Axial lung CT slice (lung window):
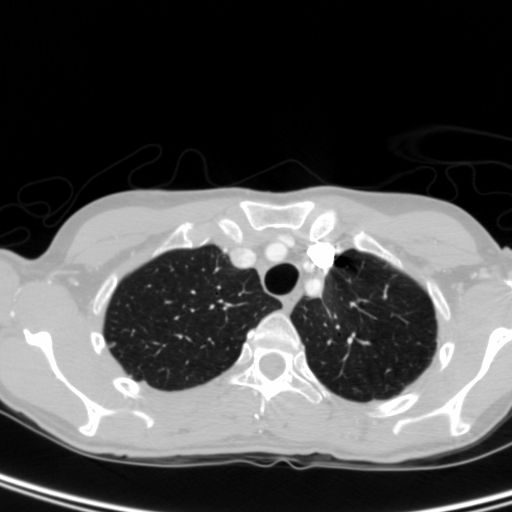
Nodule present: no